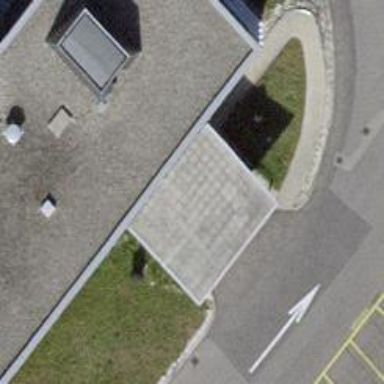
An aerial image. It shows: Office building.